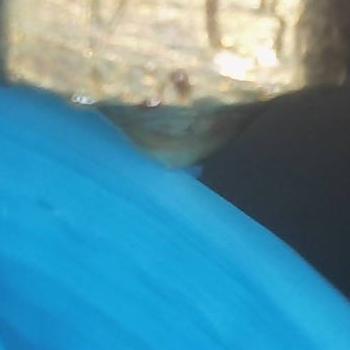
Flow rate: 238%